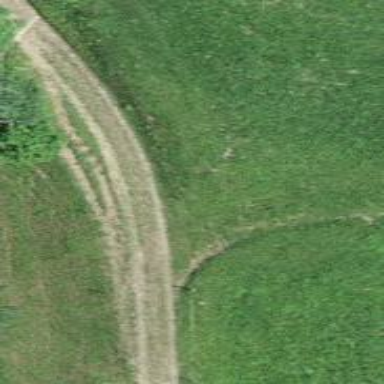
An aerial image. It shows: Earth path with excellent trail visibility.